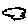
Label: cloud